Question: I have really basic problem with razorpage in asp.net core. I can't use @variable in the below code:
'''
<li><input type="radio" id="a1@qu.ID" name="q@qu.ID"><label for="a1 @qu.ID">@qu.a1</label></li>
'''

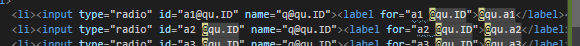
Answer: Because there is no space before the '@'. Razor treats that as a single string.
For example, this razor:
'''
@{
var val1 = "hello";
var val2 = "world";
}
<p>Let us say @val1 to Joe</p>
<p>The@val2 is large</p>
'''
Renders to
<URL>
You can fix that by wrapping the code after '@' in parentheses.
'''
<p>The@(val2) is large</p>
'''
Will render to
<URL>
It's not strictly a "space"; realistic it's any non alphanumeric character, though I'm not sure exactly what the actual character set is.